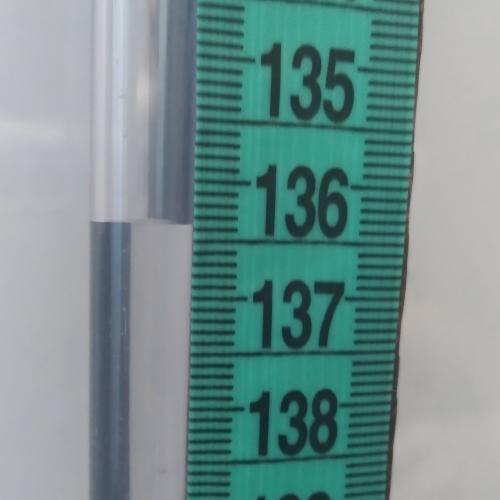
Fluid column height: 136.4 cm